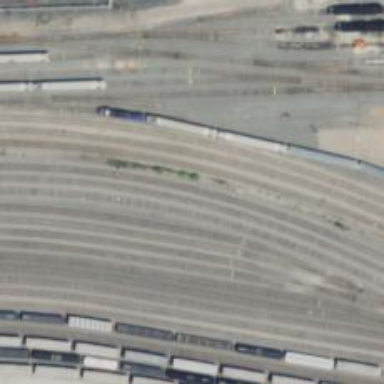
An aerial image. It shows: Railway yard.